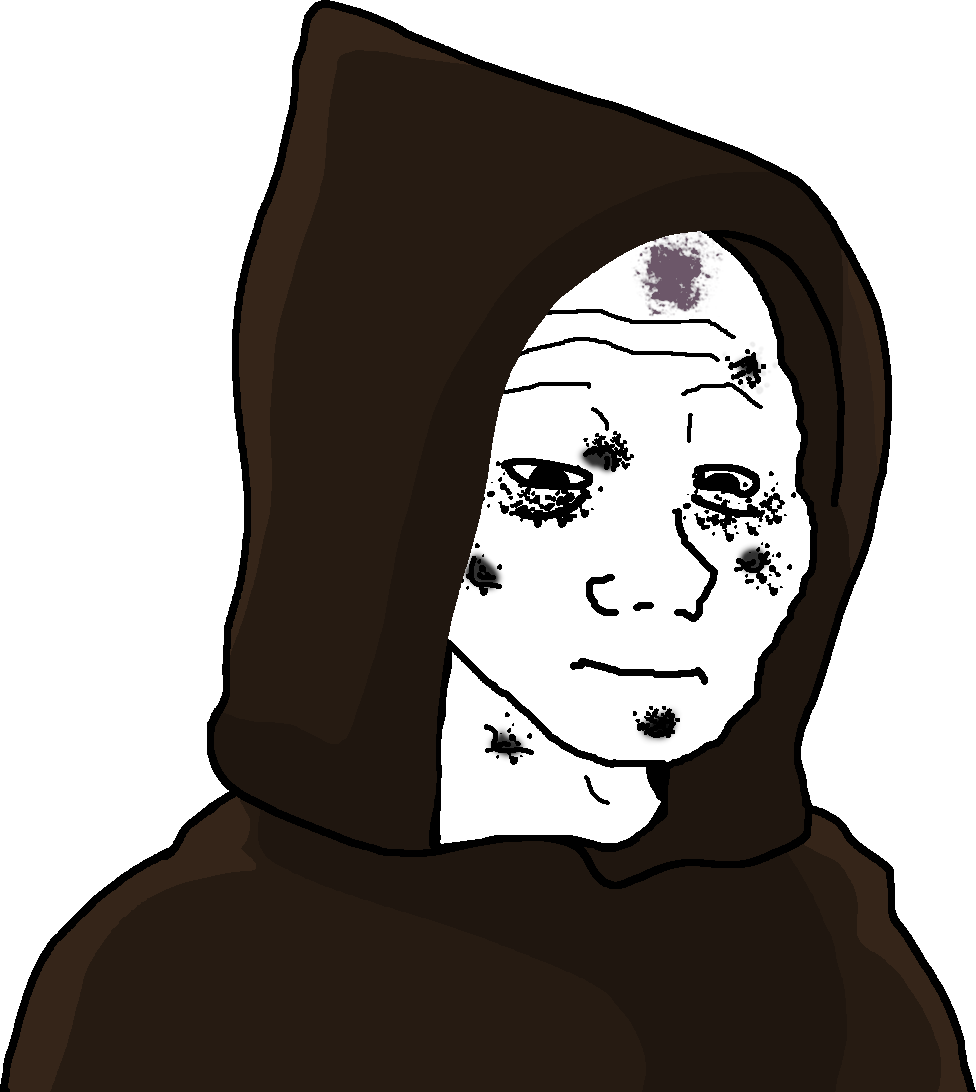
Label: 5_Doomer